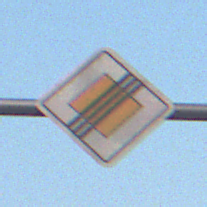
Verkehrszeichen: EndeVorfahrtsstrasse
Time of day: SunriseSunset
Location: Outdoor (Nature)
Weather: Clear
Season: NotSpecified
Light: Natural